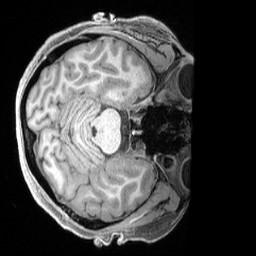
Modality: T1w
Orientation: axial
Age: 34
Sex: female
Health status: healthy
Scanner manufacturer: siemens
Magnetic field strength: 3 T
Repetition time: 2.4 s
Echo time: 0.00222 s